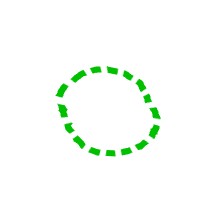
Shape: circle